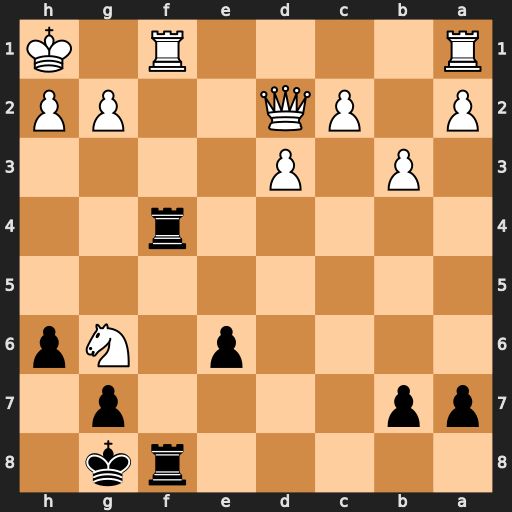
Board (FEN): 5rk1/pp4p1/4p1Np/8/5r2/1P1P4/P1PQ2PP/R4R1K
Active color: b
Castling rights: -
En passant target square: -
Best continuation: Rxf1+ Rxf1 Rxf1#